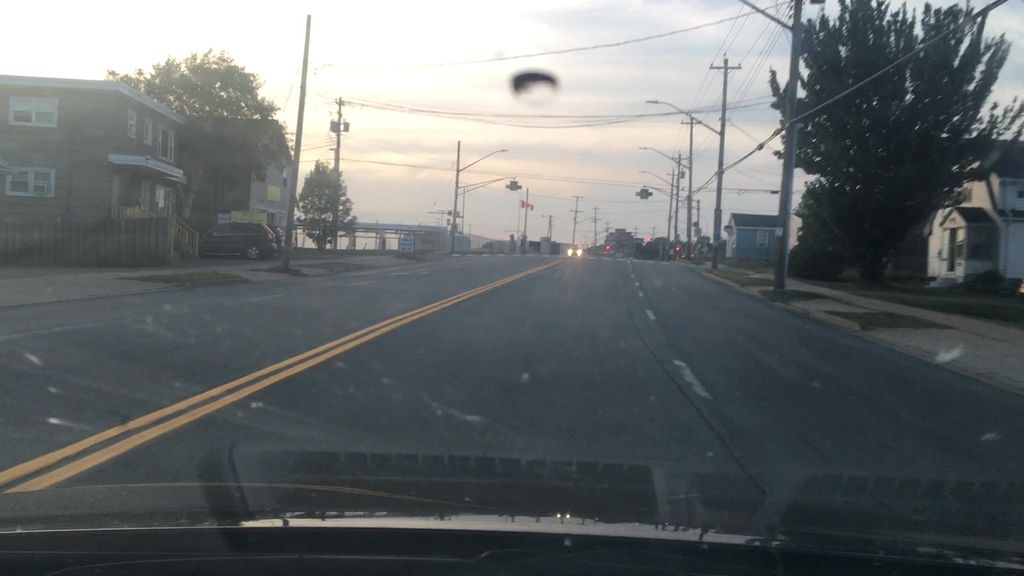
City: halifax